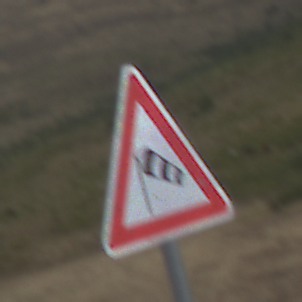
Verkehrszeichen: SeitenwindVonLinks
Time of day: Midday
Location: Outdoor (Nature)
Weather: PartlyCloudy
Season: NotSpecified
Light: Natural